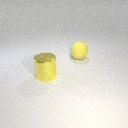
large yellow metal cylinder in front of large yellow rubber sphere